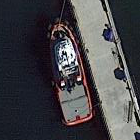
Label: Towing_vessel